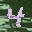
Label: 4